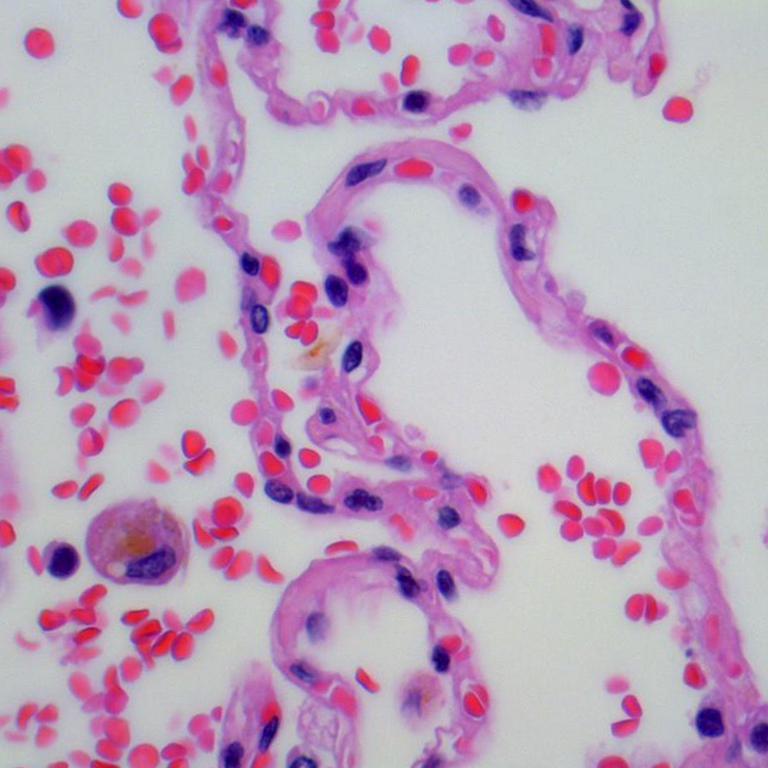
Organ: lung
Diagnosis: benign